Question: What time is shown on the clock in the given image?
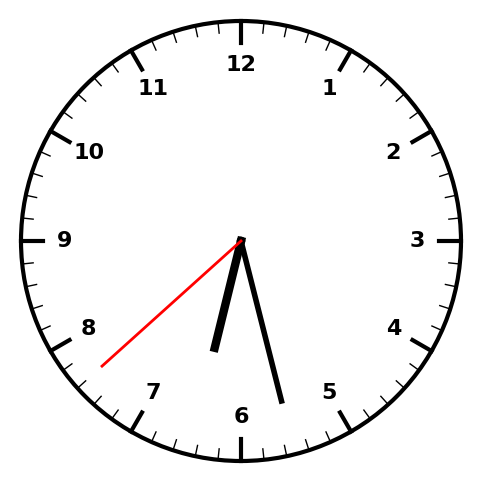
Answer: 06:27:38